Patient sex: M
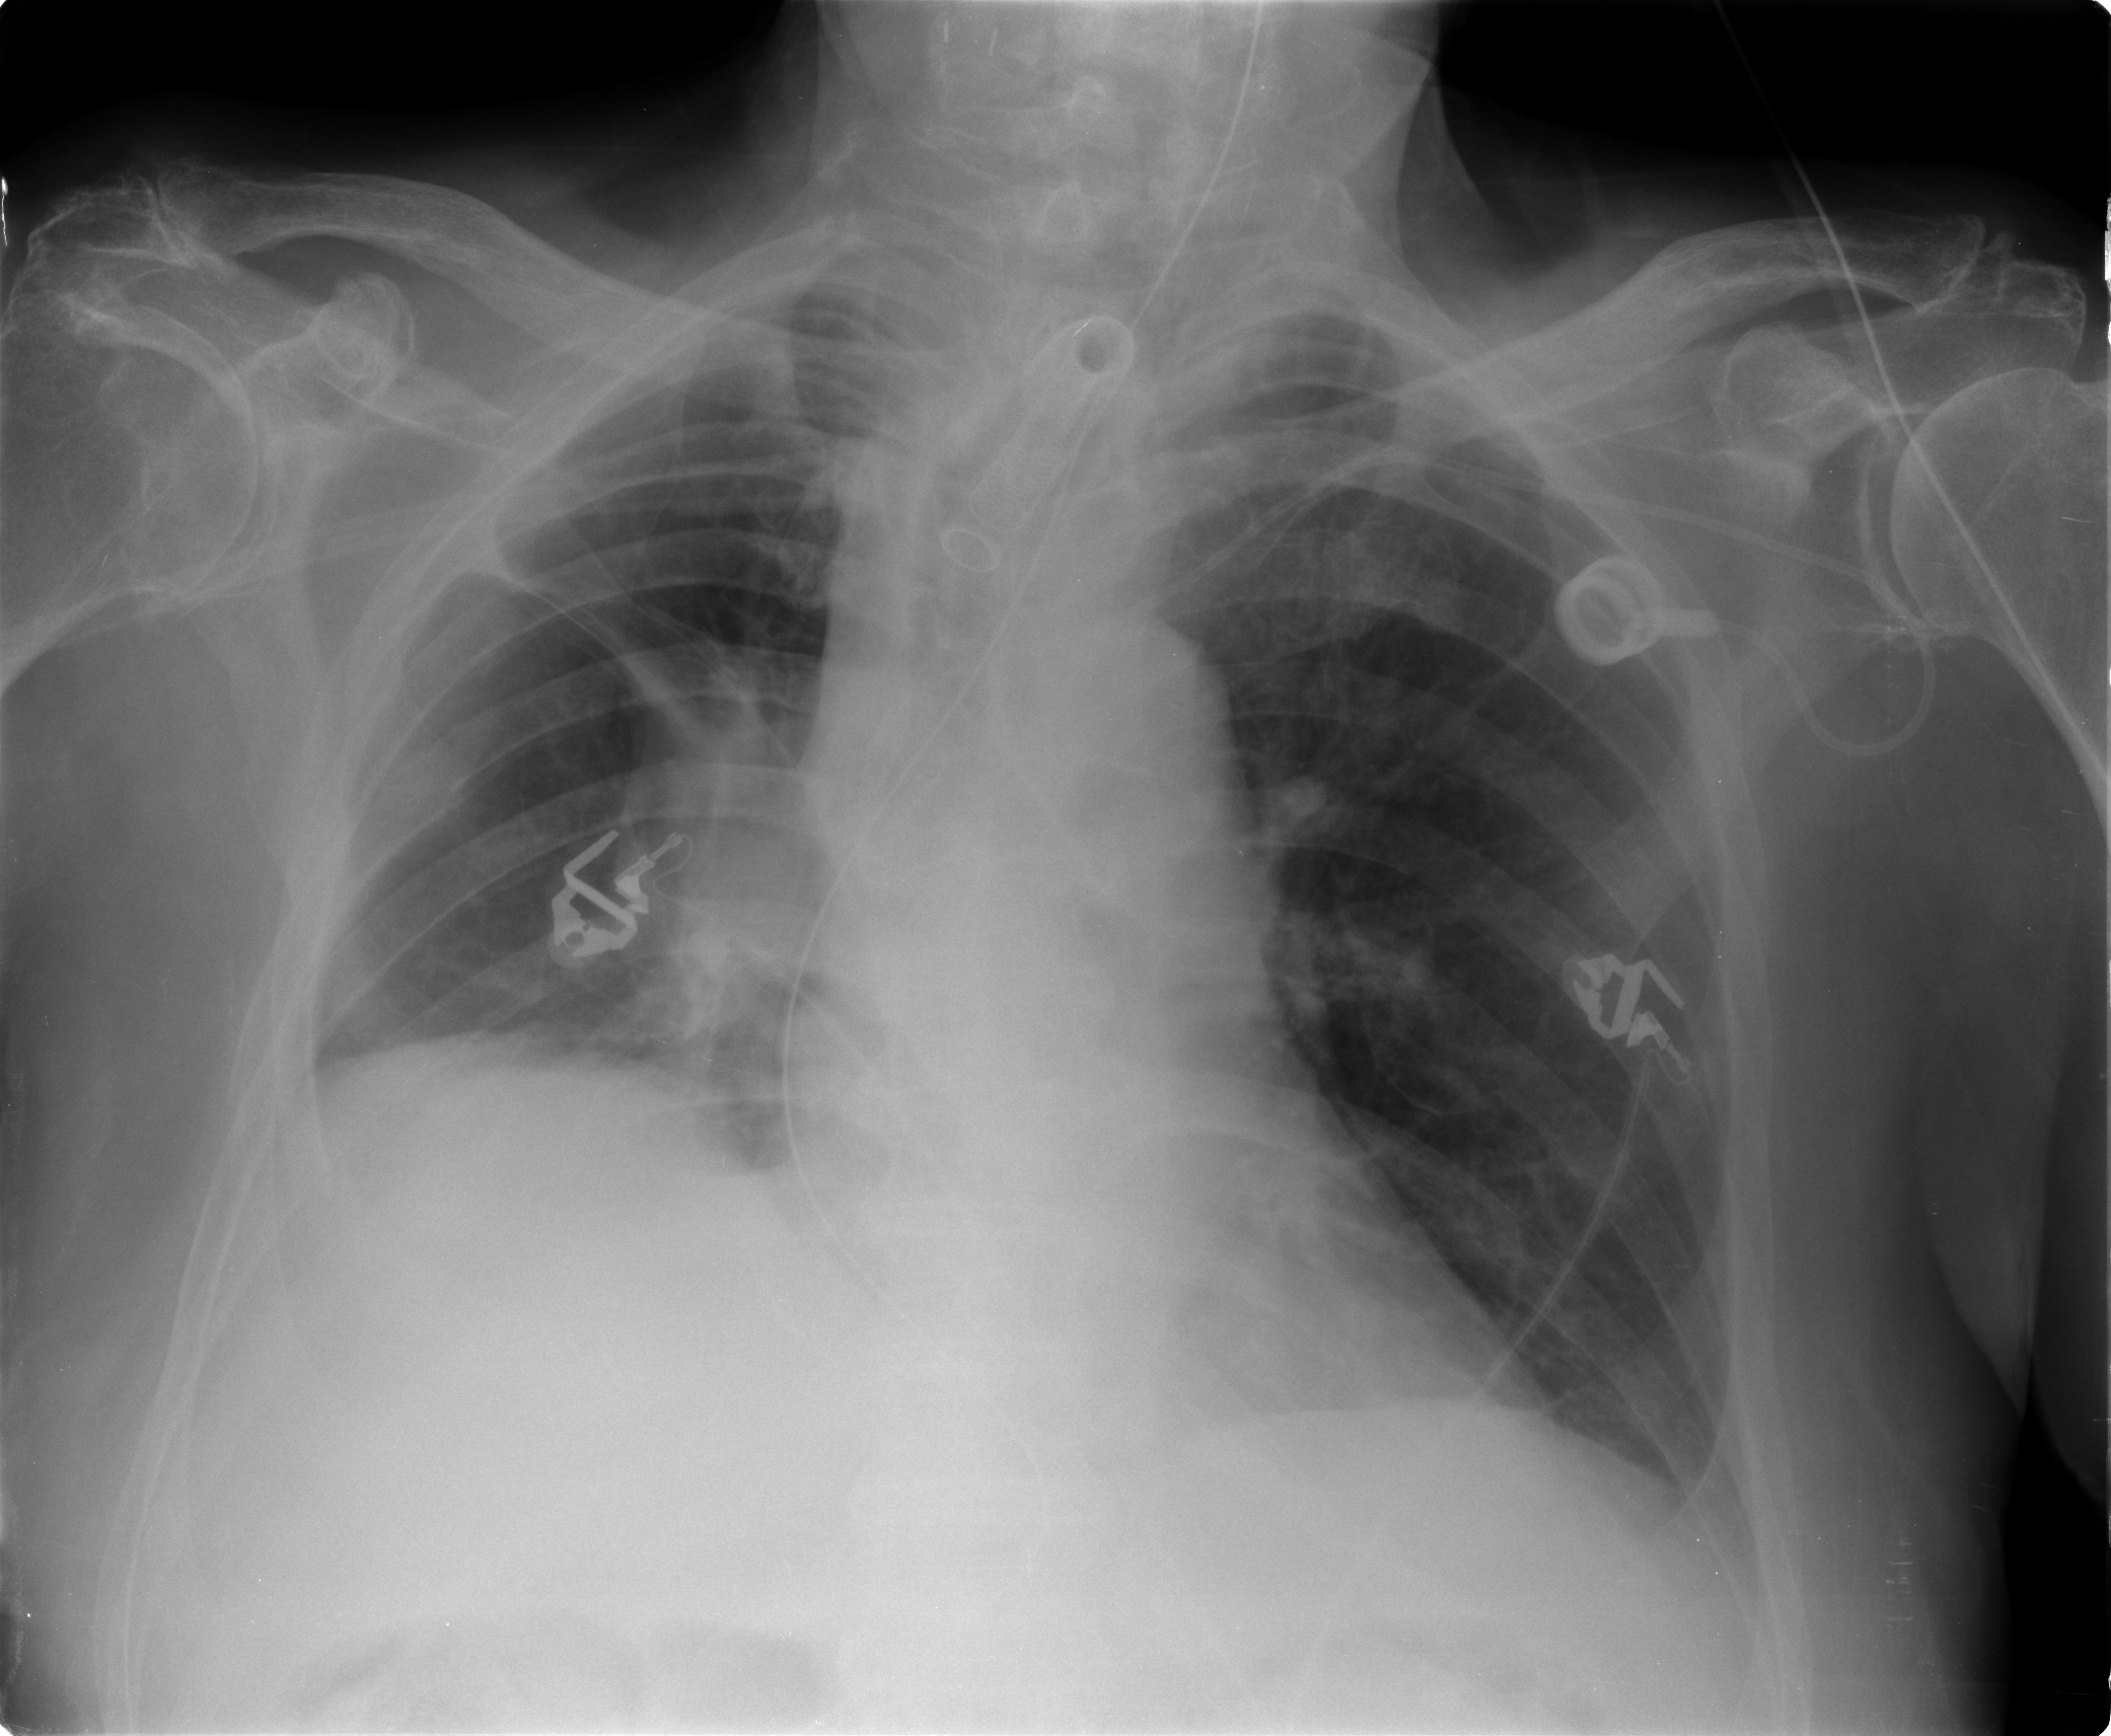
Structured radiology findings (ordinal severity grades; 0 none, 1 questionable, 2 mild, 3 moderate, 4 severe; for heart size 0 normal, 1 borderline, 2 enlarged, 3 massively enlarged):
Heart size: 0
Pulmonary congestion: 1
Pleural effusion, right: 1
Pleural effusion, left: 0
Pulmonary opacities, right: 0
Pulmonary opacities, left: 0
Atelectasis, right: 2
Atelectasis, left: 0